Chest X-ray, PA view. Patient: 54 years old, sex F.
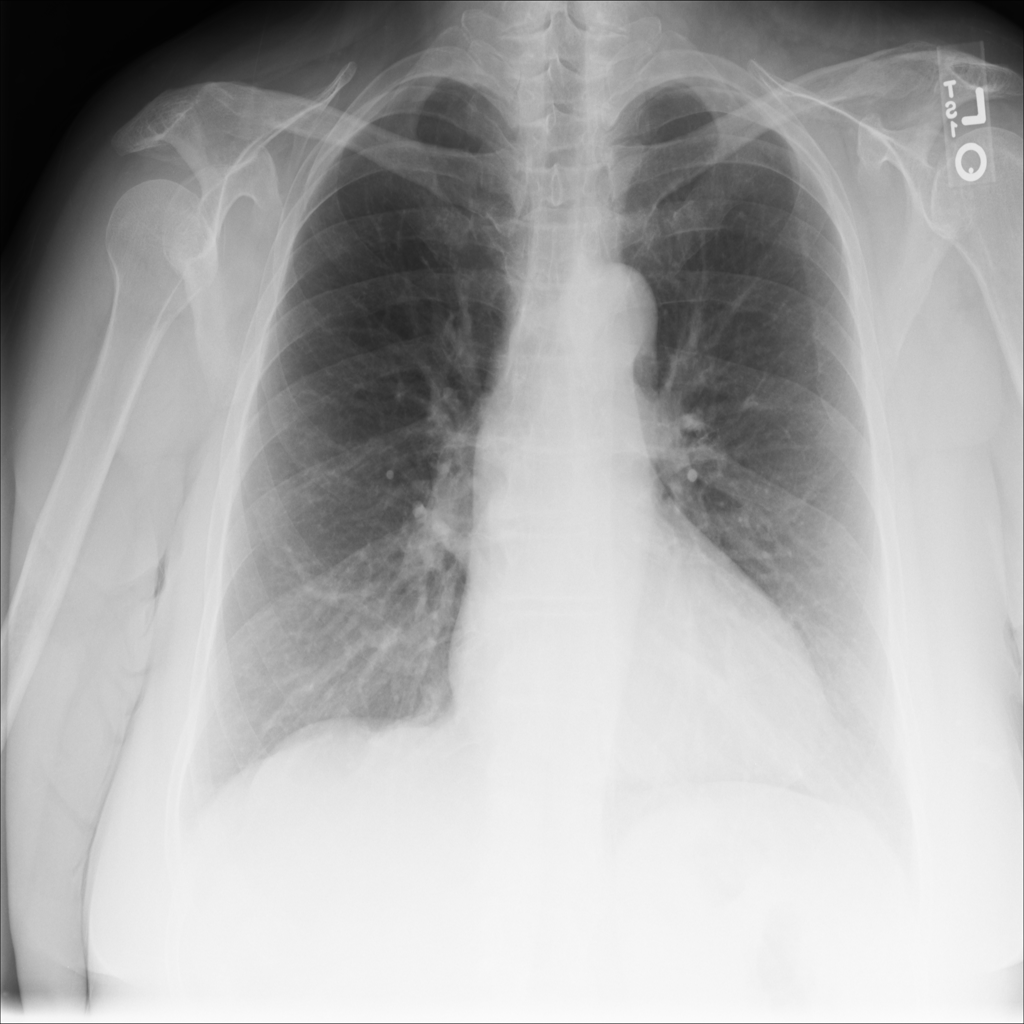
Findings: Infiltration